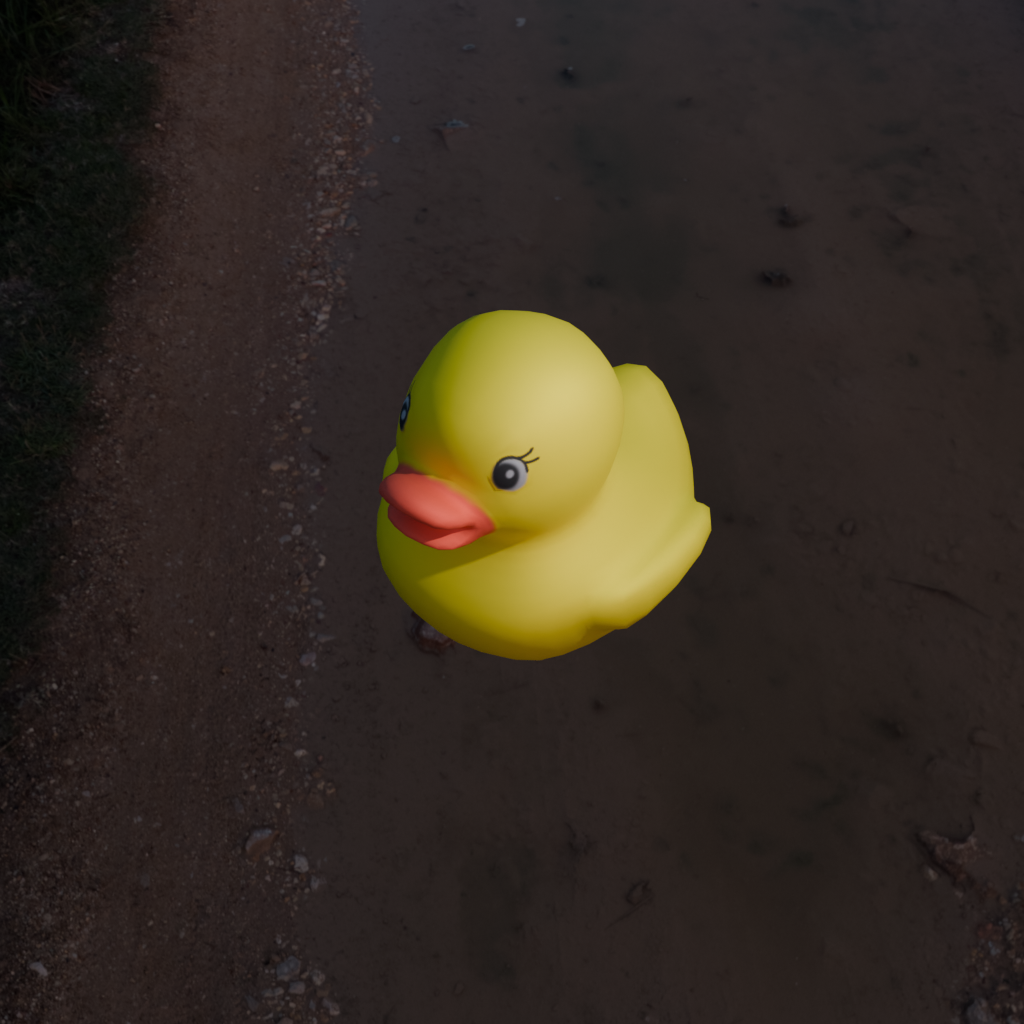
an image of a yellow rubber duck seen from <front_left_top> in a muddy path at sunset with fields on both sides.